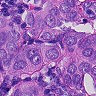
Metastatic tissue present: yes